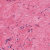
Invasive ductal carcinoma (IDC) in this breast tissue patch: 0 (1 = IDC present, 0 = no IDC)